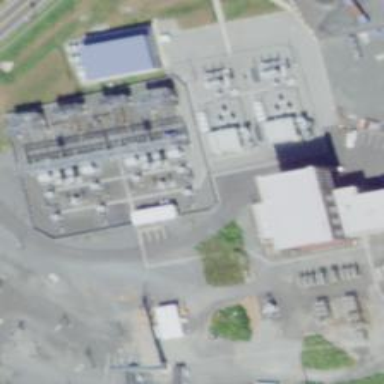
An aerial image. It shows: Switch used for power control.